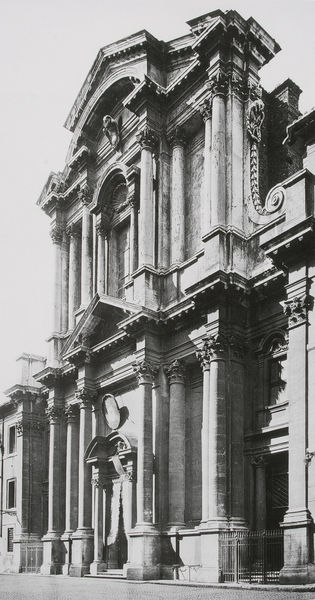
Titel: Fassade
Künstler: Carlo Rainaldi
Standort: Rom
Institution: S. Maria in Campitelli
Schlagwörter: dunkel, himmel, schatten, weiß, dreieck, stadt, fenster, grau, licht, pfeiler, profil, schwarz, strasse, säule, säulen, tür, dach, gebäude, haus, zaun, architektur, barock, sockel, stein, gitter, kirche, klassizismus, rund, skulptur, balkon, papier, ansicht, bogen, fassade, italien, dächer, giebel, zäune, platz, pilaster, rundbogen, vorsprung, tafel, detail, verzierung, tor, foto, fotografie, photographie, eingang, eisen, eckig, münchen, palast, dom, architrav, kapitelle, rom, kapitell, photo, fries, dreiecksgiebel, portal, villa, sims, gesims, voluten, portikus, antik, geschosse, volute, museum, wien, basis, konkav, konvex, schnecke, ornamentik, korinthisch, fotographie, streben, bau, sakralbau, kapitel, bauwerk, palais, aufriss, korintisch, tympanon, fassafe, säulenordnung, segmentgiebel, gesimse, giebeldreieck, westfassade, grichisch, fried, westwerk, konchen, stadthaus, prag, boromini, kapitele, kirchenfassade, korinthisches kapitell, bischofskirche, borommini, jesuite, schaufassade, tümpaon, vorgesetzte fassade, blendarkatur, 1700, wappern, italienn, lfotografie, zweistufig